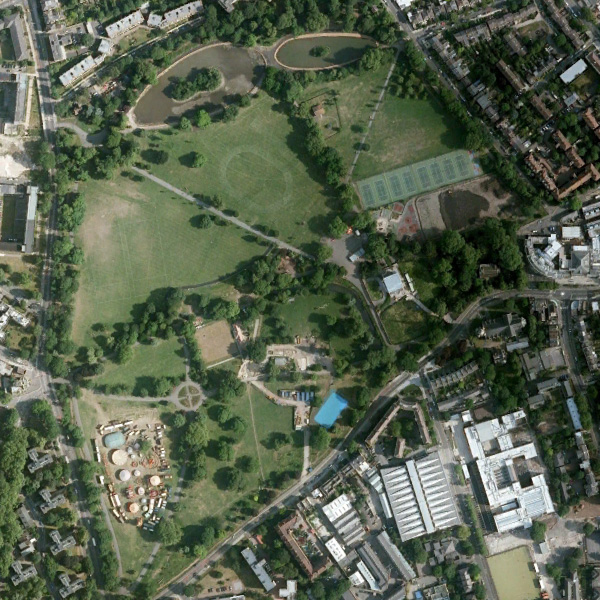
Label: Park